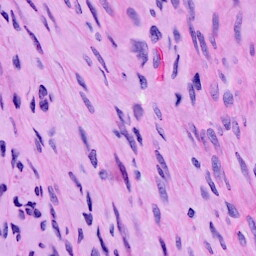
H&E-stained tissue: Ovarian